Question: Here's the code snippet:
'''
import java.awt.BorderLayout;
import java.awt.HeadlessException;
import java.awt.event.ActionEvent;
import java.awt.event.ActionListener;
import javax.swing.JButton;
import javax.swing.JFrame;
import javax.swing.JLabel;
import javax.swing.JPanel;
import javax.swing.JScrollPane;
import javax.swing.JTextArea;
import javax.swing.ScrollPaneConstants;
/**
*
* @author mohammadfaisal
* http://ermohammadfaisal.blogspot.com
* http://facebook.com/m.faisal6621
*
*/
public class CodeMagnets extends JFrame{
private JTextArea area4Label;
private JLabel codeLabel;
private JButton createButton;
private JPanel magnet;
public CodeMagnets(String title) throws HeadlessException {
super(title);
magnet=new JPanel(null);
JScrollPane magnetScroller=new JScrollPane(magnet);
magnetScroller.setVerticalScrollBarPolicy(ScrollPaneConstants.VERTICAL_SCROLLBAR_ALWAYS);
magnetScroller.setHorizontalScrollBarPolicy(ScrollPaneConstants.HORIZONTAL_SCROLLBAR_AS_NEEDED);
add(BorderLayout.CENTER, magnetScroller);
JPanel inputPanel=new JPanel();
area4Label=new JTextArea(5, 30);
area4Label.setTabSize(4);
JScrollPane textScroller=new JScrollPane(area4Label);
inputPanel.add(textScroller);
createButton=new JButton("Create code magnet");
createButton.addActionListener(new MyButtonListener());
inputPanel.add(createButton);
add(BorderLayout.SOUTH, inputPanel);
//pack();
setSize(640, 480);
setVisible(true);
setDefaultCloseOperation(JFrame.EXIT_ON_CLOSE);
}
class MyButtonListener implements ActionListener{
@Override
public void actionPerformed(ActionEvent e) {
codeLabel=new CodeLabel(area4Label.getText());
codeLabel.setSize(getPreferredSize());
codeLabel.setLocation(10, 10);
magnet.add(codeLabel);
magnet.repaint();
}
}
public static void main(String[] args) {
new CodeMagnets("Code Magnets");
}
}
'''
..
'''
class CodeLabel extends JLabel{
int initX;
int initY;
int screenX;
int screenY;
public CodeLabel(String title){
super(title);
addMouseListener(new MouseAdapter() {
@Override
public void mousePressed(MouseEvent e){
screenX=e.getXOnScreen();
screenY=e.getYOnScreen();
initX=getX();
initY=getY();
}
});
addMouseMotionListener(new MouseMotionAdapter() {
@Override
public void mouseDragged(MouseEvent e){
int deltaX=e.getXOnScreen()-screenX;
int deltaY=e.getYOnScreen()-screenY;
setLocation(initX+deltaX, initY+deltaY);
}
});
setBorder(BorderFactory.createLineBorder(Color.BLACK));
}
}
'''
Here the label generated had large and wide border. I want it to be smaller as well as it must display the number of lines i wanted(by using html to create a label).

Help me out!!!
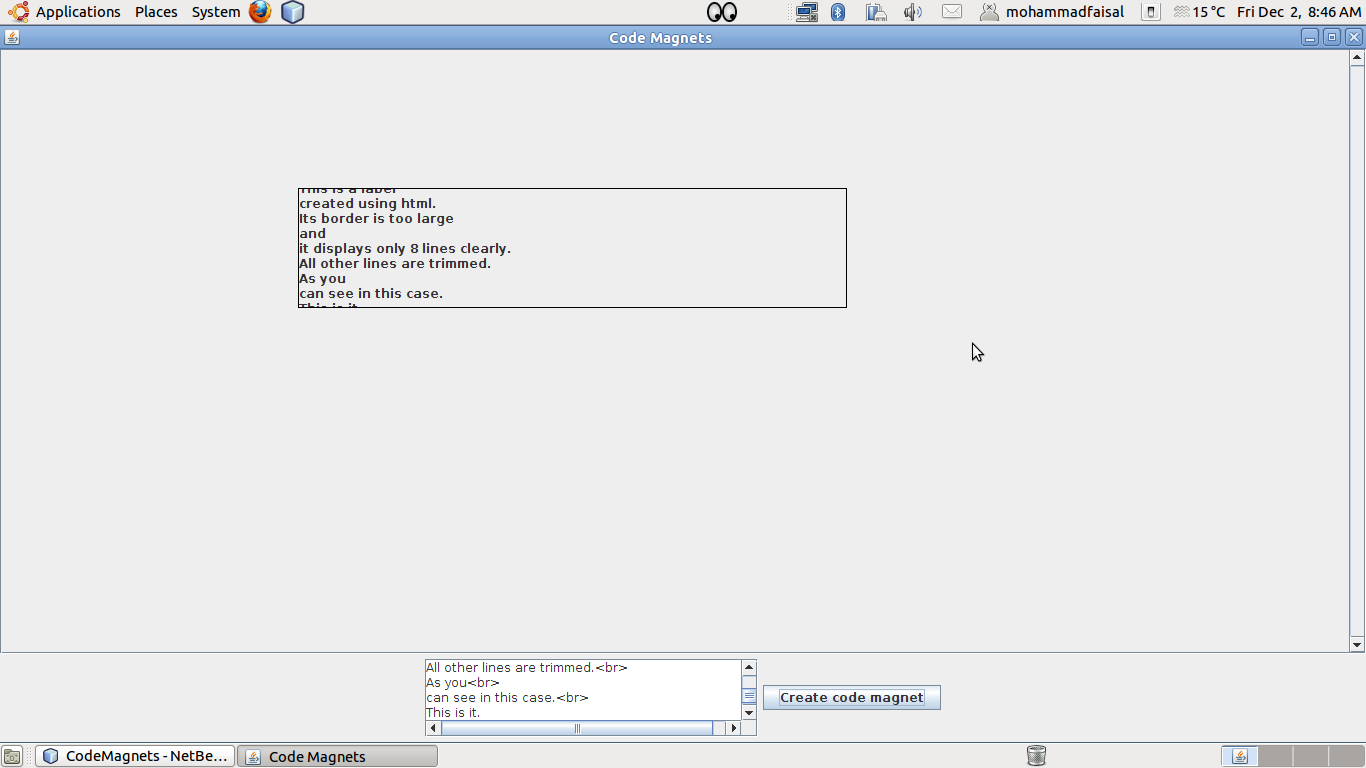
Answer: In your button listener, you are setting the size of your new 'CodeLabel' with
'''
codeLabel.setSize(getPreferredSize());
'''
In the context of this code, 'getPreferredSize()' is called on the 'CodeMagnets' instance. I think this should be :
'''
codeLabel.setSize(codeLabel.getPreferredSize());
'''